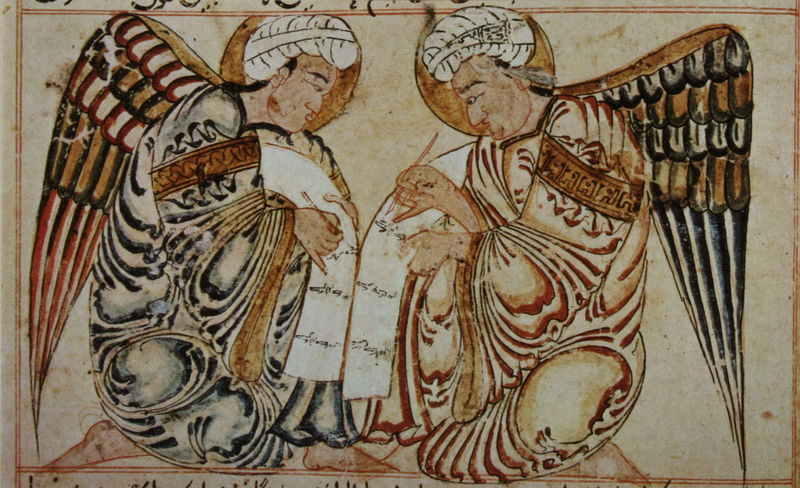
Titel: Die Schöpfungswunder von al-Qazwini: Schreibende Engel
Standort: München
Institution: Bayerische Staatsbibliothek
Schlagwörter: blau, feder, flügel, fuß, hand, mann, weiß, aquarell, menschen, sitzen, finger, kleid, männer, profil, schwarz, zeichnung, rot, ornament, alt, gesichter, profile, arme, augen, falten, federn, gefieder, gesicht, mensch, rahmen, ärmel, gelehrte, hände, portrait, kirche, gewand, gold, mantel, gewänder, augenbrauen, fliegen, engel, füße, japan, schrift, papier, sitz, zwei, formen, jaune, nez, yeux, ornamente, faltenwurf, schriftzeichen, striche, tusche, buch, orient, religion, barfuß, hocken, asien, blanc, noir, text, knien, sitzfigur, bekleidung, stift, tinte, rolle, china, zeuge, arabisch, armreif, heiligenschein, nimbus, schreiben, rouge, schriftrolle, drapé, schreiber, heilig, turban, prophet, peinture, arabien, islam, aureole, turbane, mäander, ägypten, bleu, stifte, tuschzeichnung, coiffe, dessin, schriftrollen, kalligraphie, schreibend, aufzeichnung, hebräisch, jude, heiligenscheine, papyrus, pinceaux, aile, ange, anges, buchmalerei, islamisch, plume, réserve, crayon, ecriture, persisch, koran, sure, perse, chine, feuilles, persan, chinesen, asie, chinois, arabe, enluminure, musulman, ailes, fresque, genoux, hommes, buddhistisch, calligraphie, sitzfiguren, nus, pieds, miniature, aufzeichnen, buchkunst, yoga, indien, orientalisirend, égypte, gewaänder, manuscrit, stylet, plumes, pinceau, nimbe, heillig, rgament, engel zeichnung schrift, schrifdten, savant, copte, parchemin, scribes, turbans, sicher sind das juden, bezeugen, rouleau, hybride, drapés, scribe, volumen, caligraphie, ecrire, lire\, tetes, parchemoin, pers, script